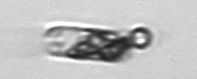
Label: Guinardia_delicatula